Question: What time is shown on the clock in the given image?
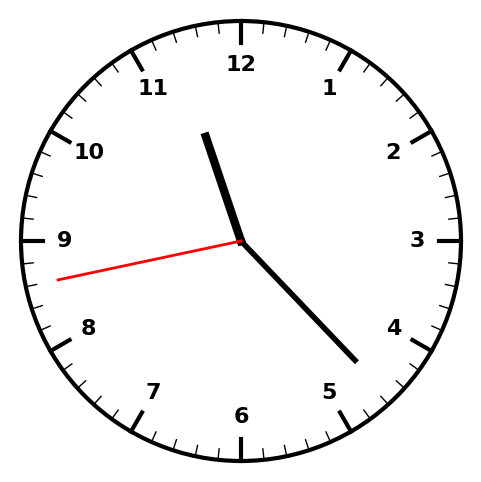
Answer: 11:22:43